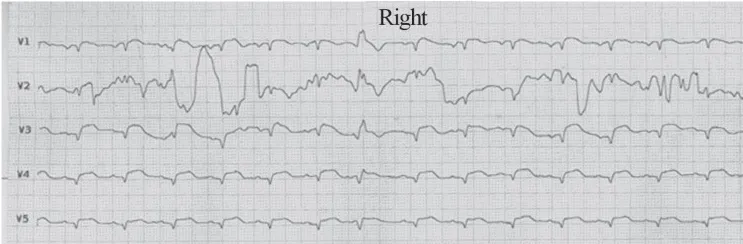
B) Right precordial lead ECG at initial presentation, revealing an ST-segment elevation in leads V3R-V6R.
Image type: electrography (ekg)